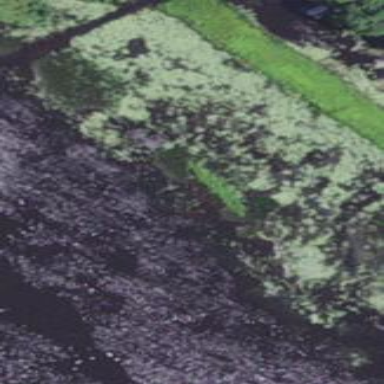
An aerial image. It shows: Serene woodland landscape.